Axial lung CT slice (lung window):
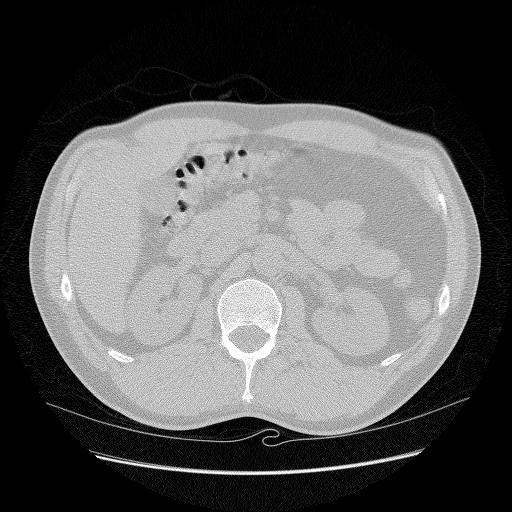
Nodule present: no